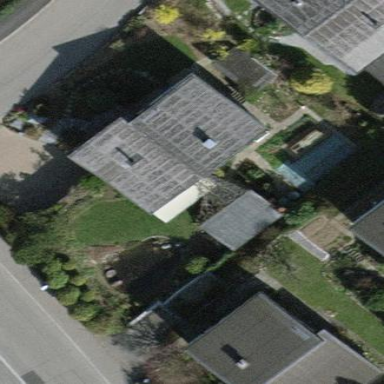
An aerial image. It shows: Detached building.